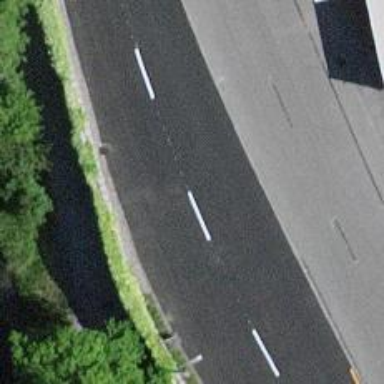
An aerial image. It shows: Smooth asphalt road in residential area.